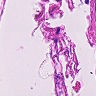
Metastatic tissue present: no